Interaction volume radius: 5 \u00c5
Interaction volume height: 20 \u00c5
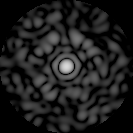
Disorder parameter: 0.7995